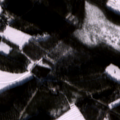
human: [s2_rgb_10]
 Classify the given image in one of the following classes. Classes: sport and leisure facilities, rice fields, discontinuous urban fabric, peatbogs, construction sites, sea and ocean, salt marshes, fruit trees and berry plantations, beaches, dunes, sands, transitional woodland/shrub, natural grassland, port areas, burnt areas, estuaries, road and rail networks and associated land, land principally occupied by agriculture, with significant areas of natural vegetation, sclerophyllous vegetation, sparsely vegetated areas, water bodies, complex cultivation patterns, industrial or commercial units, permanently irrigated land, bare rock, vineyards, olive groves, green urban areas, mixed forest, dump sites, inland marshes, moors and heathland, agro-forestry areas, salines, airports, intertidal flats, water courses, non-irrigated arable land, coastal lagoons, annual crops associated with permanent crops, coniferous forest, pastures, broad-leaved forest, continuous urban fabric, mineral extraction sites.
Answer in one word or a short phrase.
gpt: non-irrigated arable land, land principally occupied by agriculture, with significant areas of natural vegetation, coniferous forest, mixed forest, transitional woodland/shrub, peatbogs